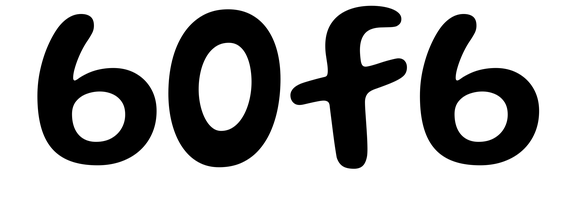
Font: Gluten_Medium